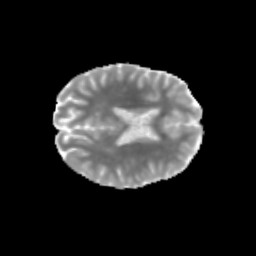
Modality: MD
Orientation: axial
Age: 11
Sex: male
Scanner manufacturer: siemens
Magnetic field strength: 3 T
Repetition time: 3.8 s
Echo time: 0.07 s